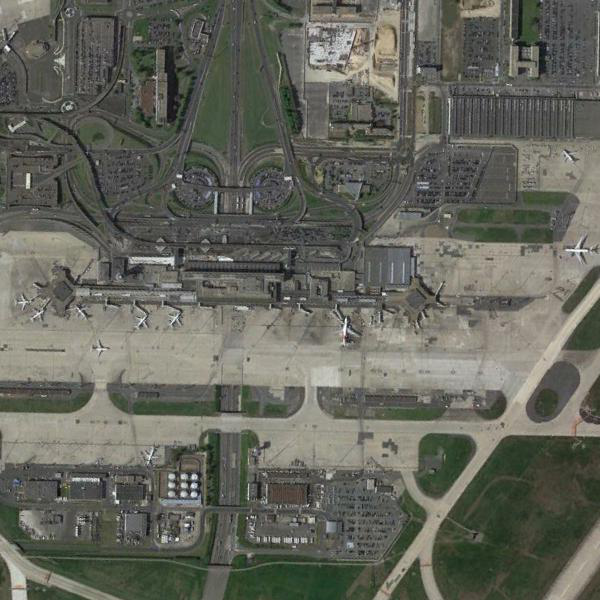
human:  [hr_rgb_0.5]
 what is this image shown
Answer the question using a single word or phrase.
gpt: airport